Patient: sex M, age 68
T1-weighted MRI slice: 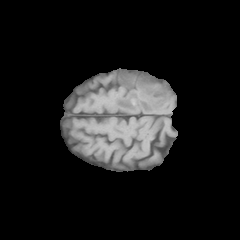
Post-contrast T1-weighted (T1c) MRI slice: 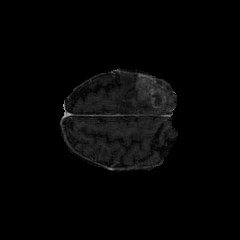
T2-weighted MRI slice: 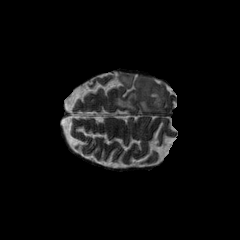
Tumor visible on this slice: yes
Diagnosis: Glioblastoma, IDH-wildtype
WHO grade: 4